Aerial crown-view tile of a tropical tree (Barro Colorado Island, Panama), acquired 20250915:
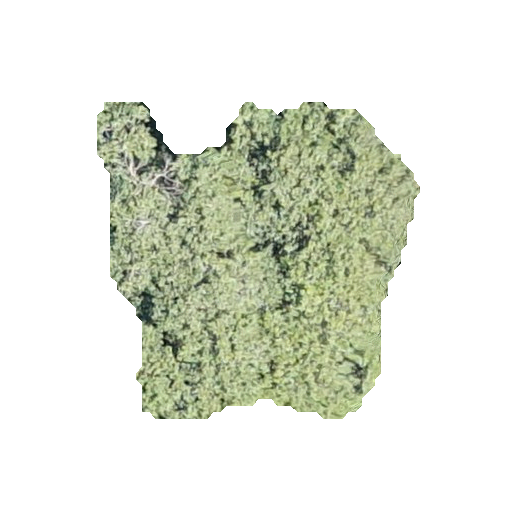
Species: Apeiba membranacea
GBIF accepted scientific name: Apeiba membranacea
Crown area: 112.5 m²